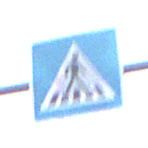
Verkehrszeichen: FussgaengerueberwegLinks
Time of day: SunriseSunset
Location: Outdoor (Nature)
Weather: Clear
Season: NotSpecified
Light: Natural